Field crop: tomato
Growth stage: 2
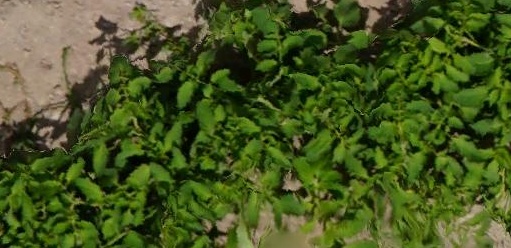
Species: tomato